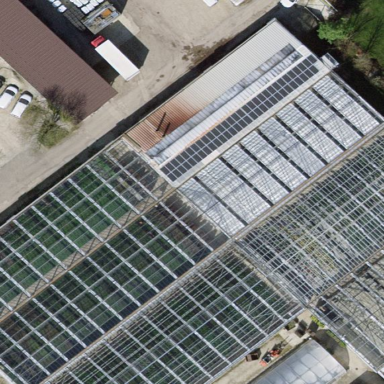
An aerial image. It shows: Greenhouse.